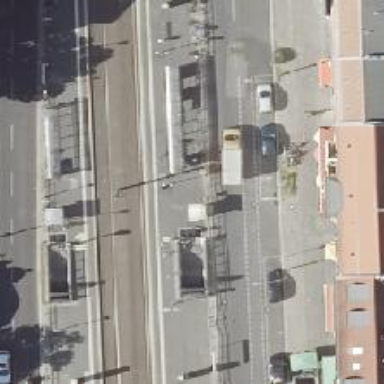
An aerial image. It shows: Entrance to the subway. It serves as public transport entrance.